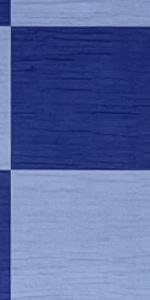
Label: Empty